Field crop: maize
Growth stage: 2
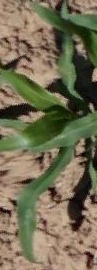
Species: maize